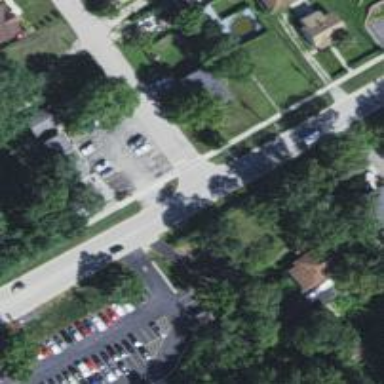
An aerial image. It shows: Uncontrolled footway crossing marked with lines.